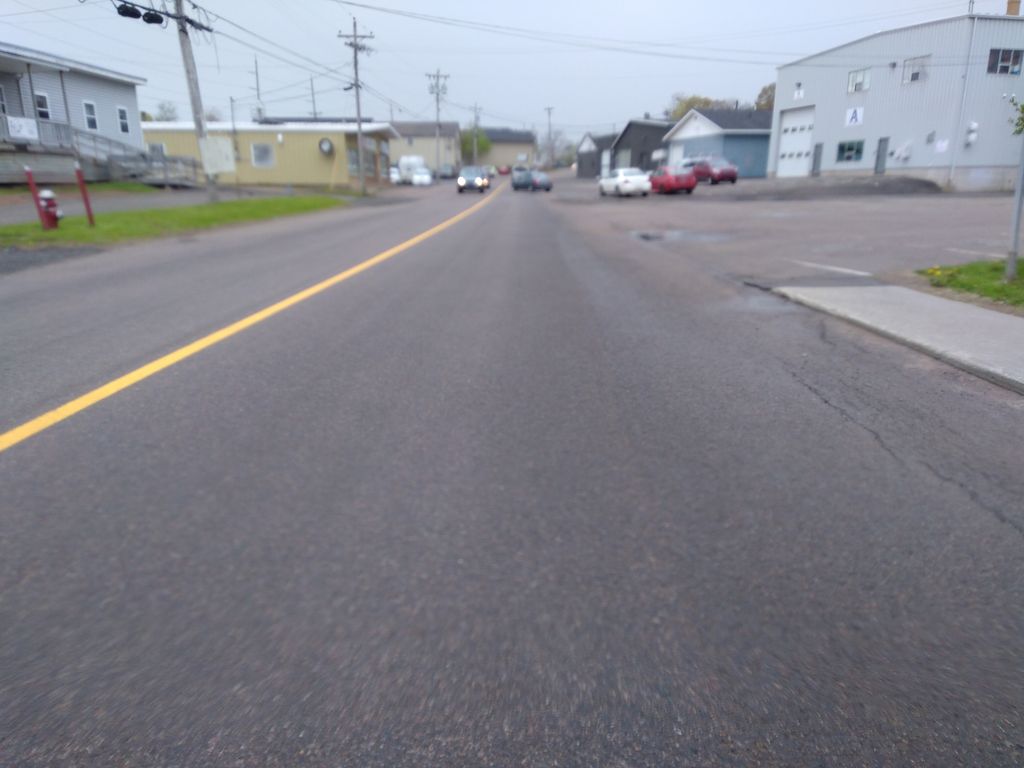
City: charlottetown